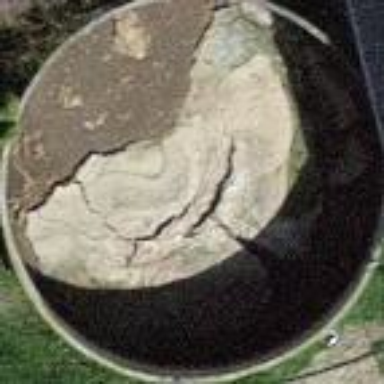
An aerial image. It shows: Storage tank with man-made structure.